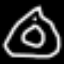
Label: donut